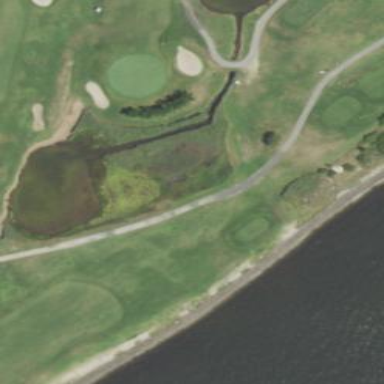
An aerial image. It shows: Rough area on grassy golf course.